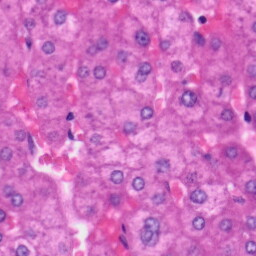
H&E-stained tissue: Liver